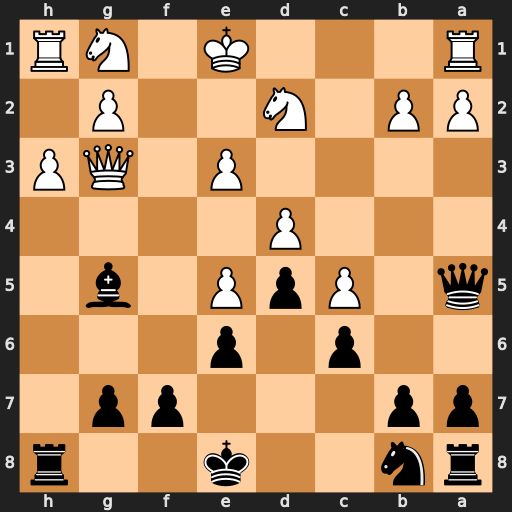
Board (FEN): rn2k2r/pp3pp1/2p1p3/q1PpP1b1/3P4/4P1QP/PP1N2P1/R3K1NR
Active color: b
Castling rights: KQkq
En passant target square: -
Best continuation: Bh4 Qxh4 Rxh4